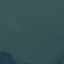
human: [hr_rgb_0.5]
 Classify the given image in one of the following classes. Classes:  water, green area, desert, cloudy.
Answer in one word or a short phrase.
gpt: water